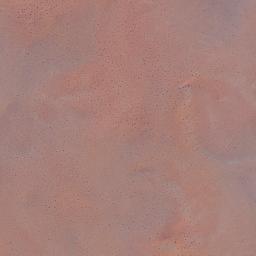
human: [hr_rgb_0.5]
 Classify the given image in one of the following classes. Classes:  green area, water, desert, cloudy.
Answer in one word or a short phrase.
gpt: desert